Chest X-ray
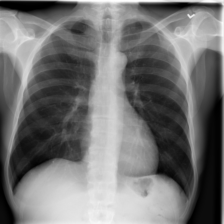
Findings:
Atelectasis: negative
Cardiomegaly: negative
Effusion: negative
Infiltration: positive
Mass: negative
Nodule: negative
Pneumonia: negative
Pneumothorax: negative
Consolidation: negative
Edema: negative
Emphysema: negative
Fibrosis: negative
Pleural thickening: negative
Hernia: negative